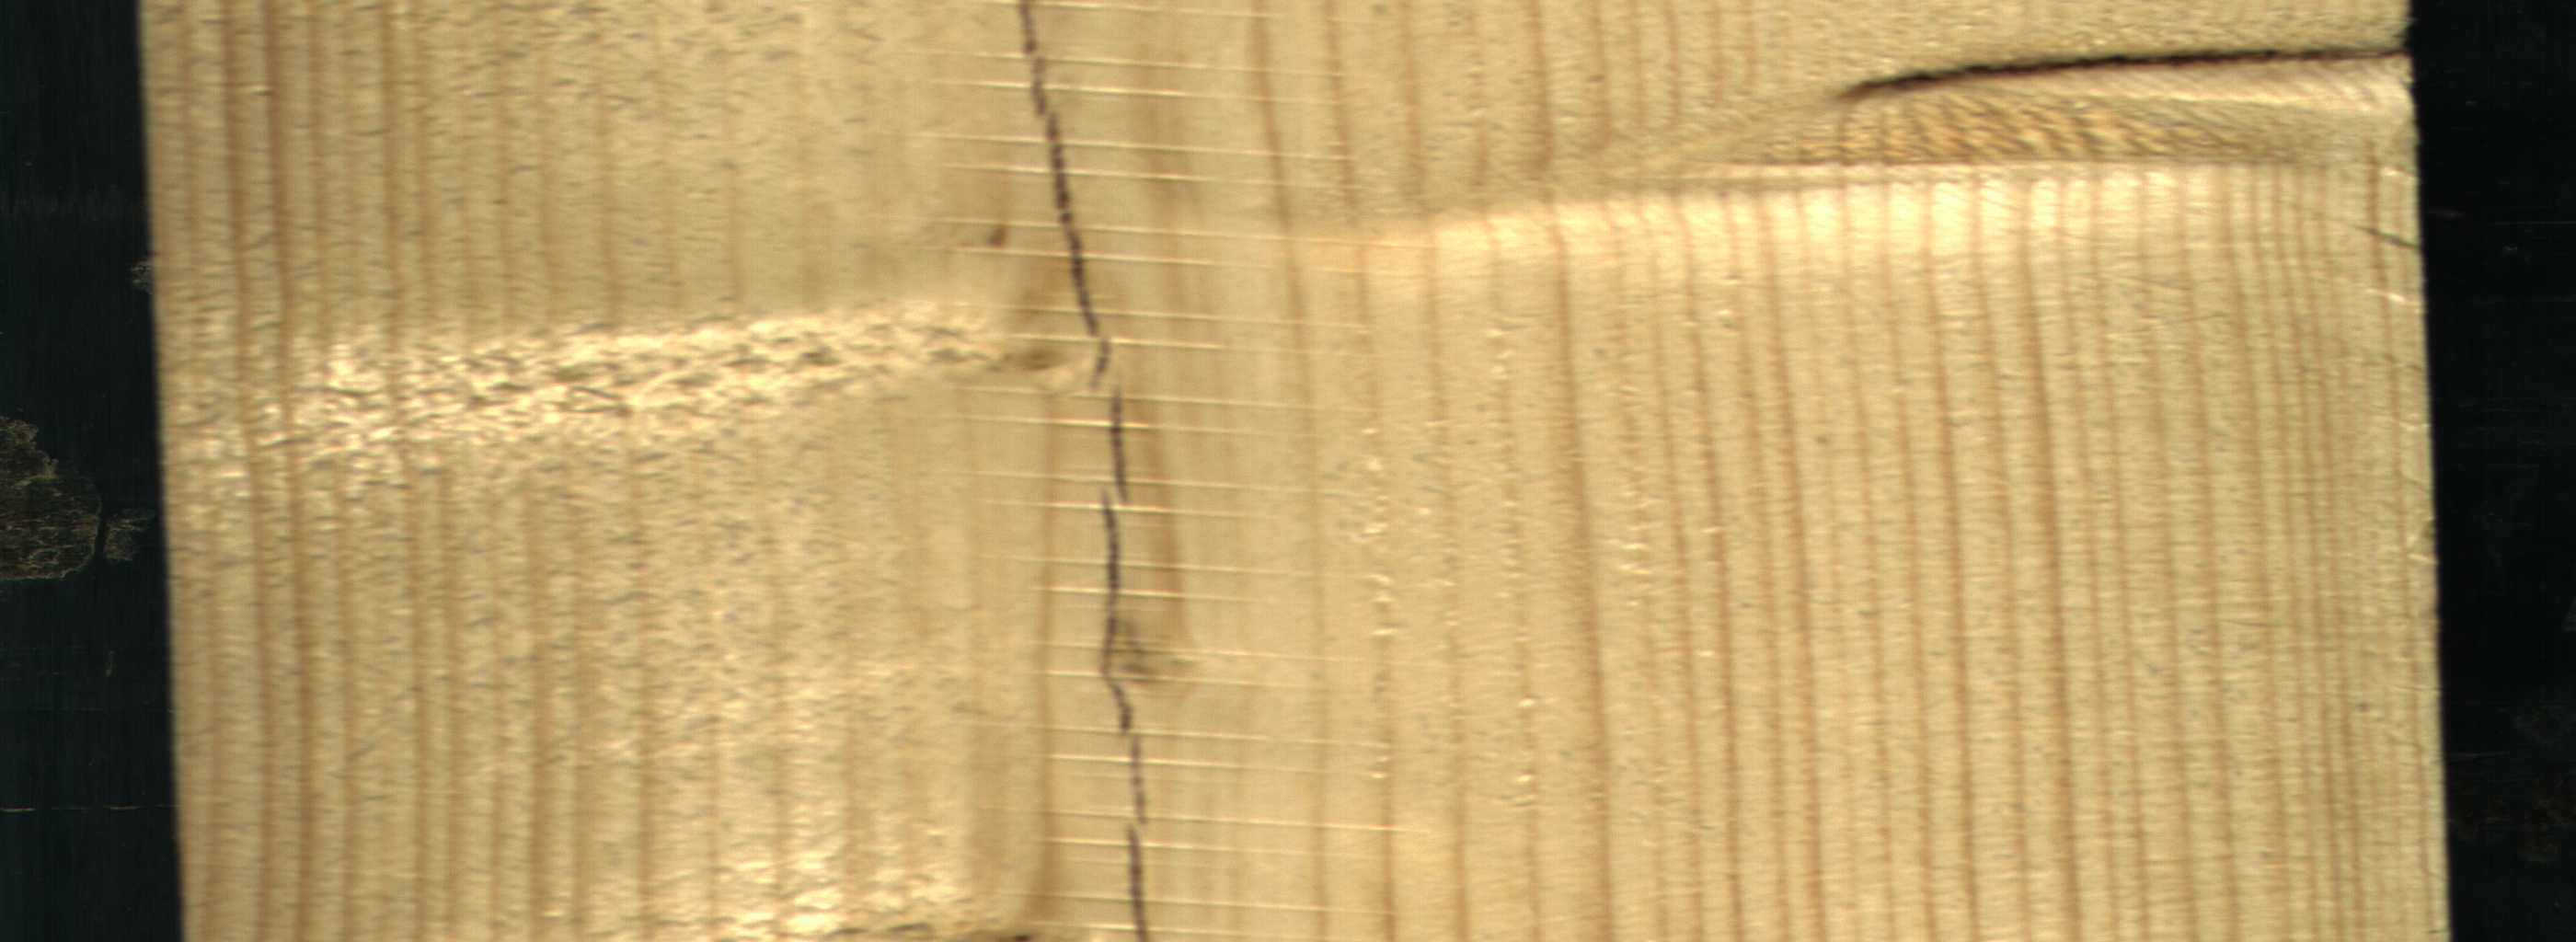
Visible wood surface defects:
Crack
Dead_Knot